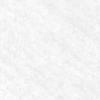
Label: no_change